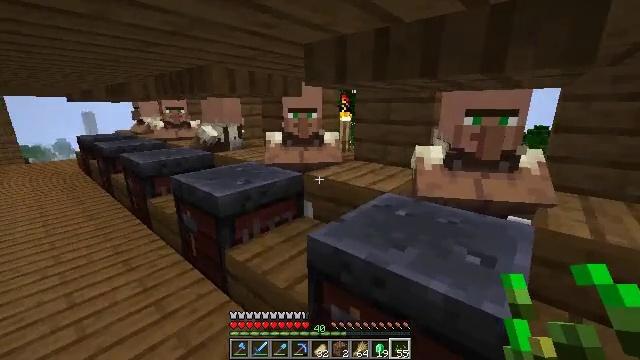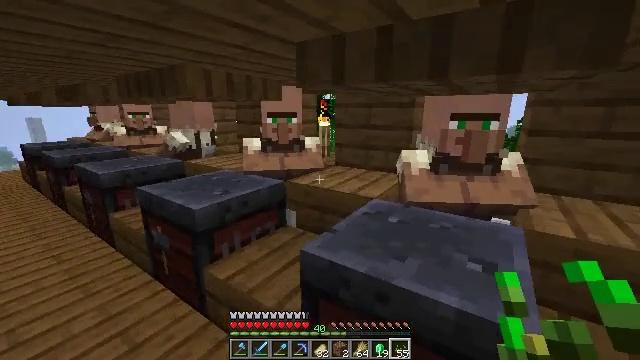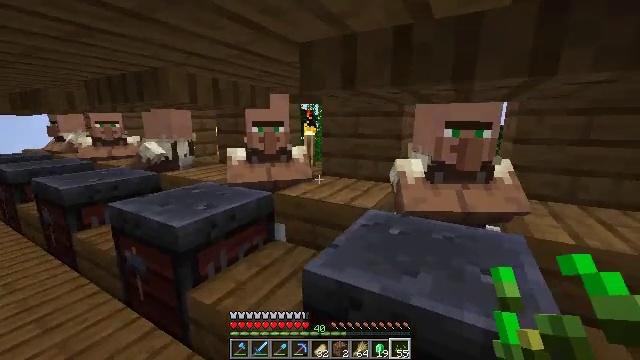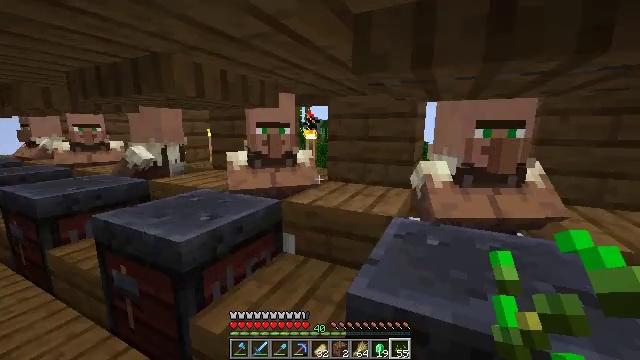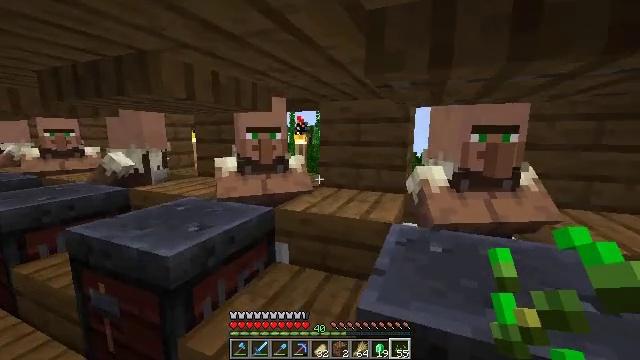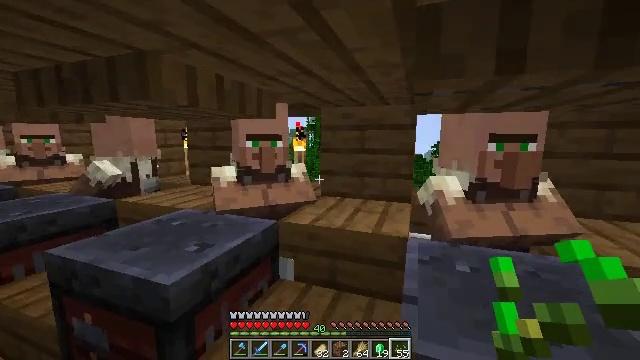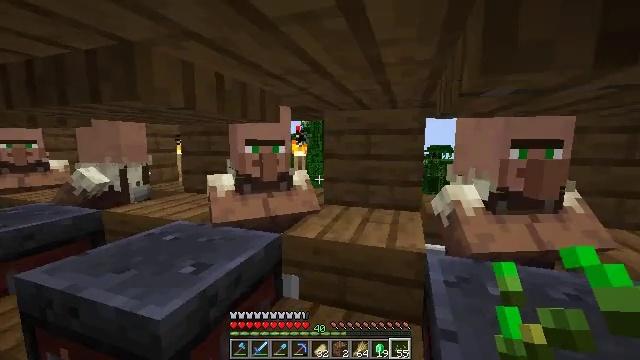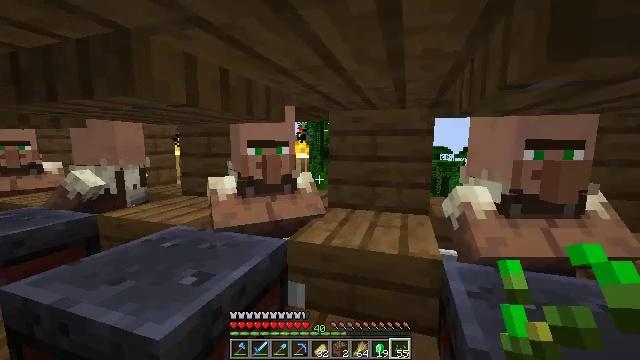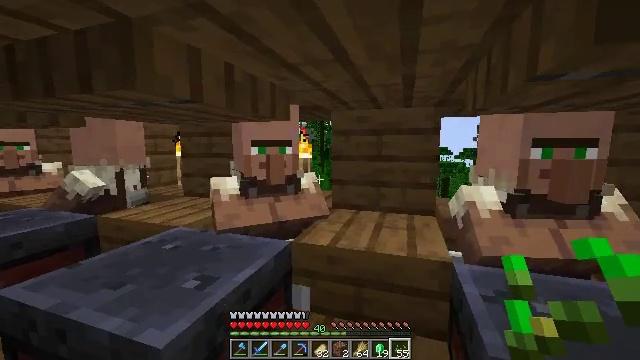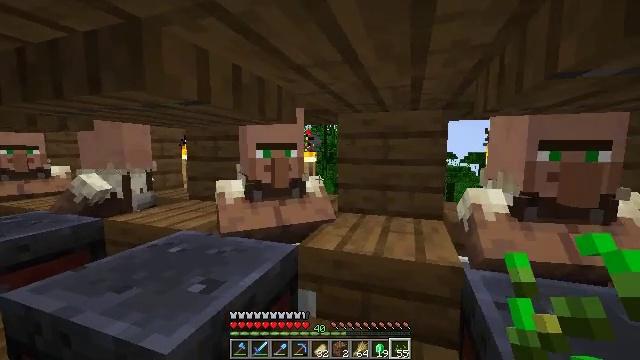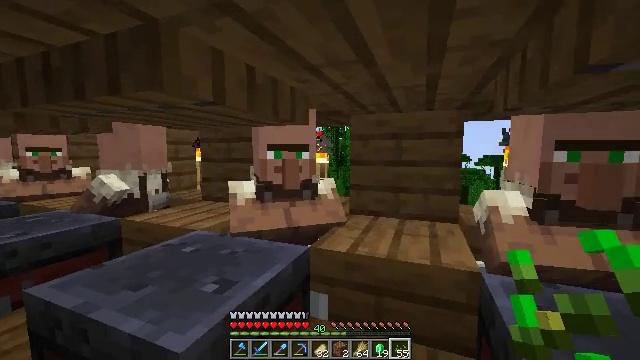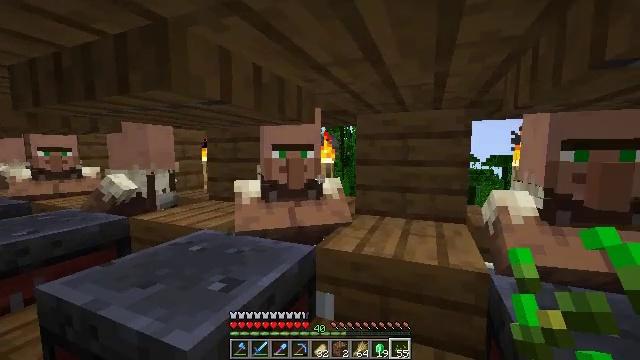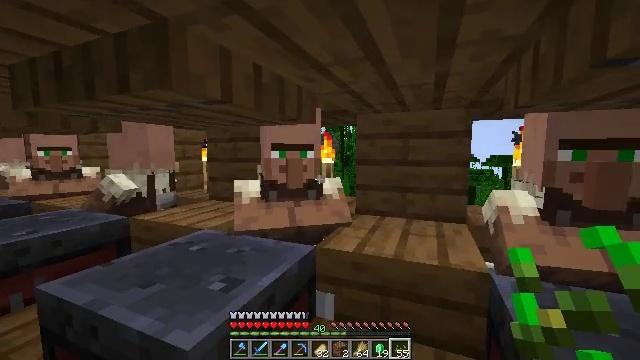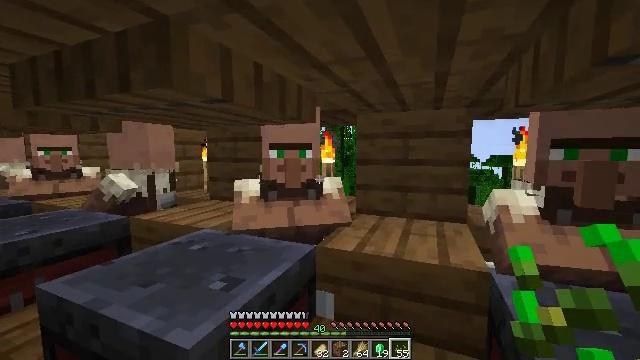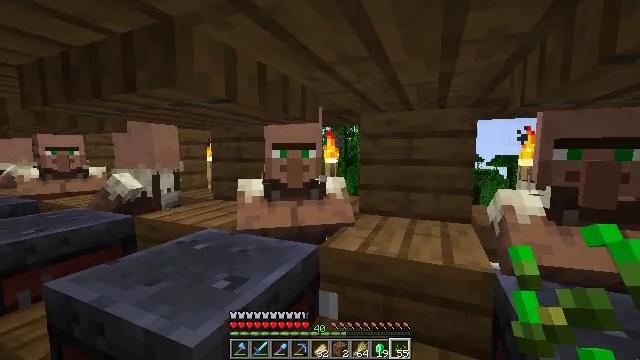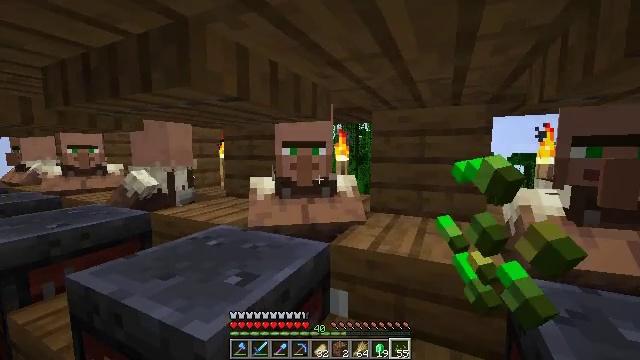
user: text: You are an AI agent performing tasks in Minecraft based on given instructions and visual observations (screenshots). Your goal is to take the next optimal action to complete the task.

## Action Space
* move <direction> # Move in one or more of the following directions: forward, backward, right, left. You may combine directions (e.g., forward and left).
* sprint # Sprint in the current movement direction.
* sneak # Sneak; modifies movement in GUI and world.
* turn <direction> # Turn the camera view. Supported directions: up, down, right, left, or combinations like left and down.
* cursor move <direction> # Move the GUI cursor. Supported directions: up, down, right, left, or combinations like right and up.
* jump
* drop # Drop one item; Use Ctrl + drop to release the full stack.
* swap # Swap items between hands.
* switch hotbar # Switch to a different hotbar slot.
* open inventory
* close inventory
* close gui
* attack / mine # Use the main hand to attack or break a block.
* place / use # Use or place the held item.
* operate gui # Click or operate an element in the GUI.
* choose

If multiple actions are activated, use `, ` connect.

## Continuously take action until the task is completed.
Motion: motion action
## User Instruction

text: Open the crafting table to craft a diamond hoe.
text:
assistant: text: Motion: move forward and move left, turn right and up
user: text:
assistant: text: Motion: move forward and move left, turn right and up
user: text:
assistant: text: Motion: move forward and move left, turn right and up
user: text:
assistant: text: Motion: move forward and move left, turn right and up
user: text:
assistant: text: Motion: move forward, turn right and up
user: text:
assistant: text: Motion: turn right
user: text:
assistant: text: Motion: no_op
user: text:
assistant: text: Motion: no_op
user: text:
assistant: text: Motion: no_op
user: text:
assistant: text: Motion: turn left
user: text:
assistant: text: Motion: turn left
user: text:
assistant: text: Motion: no_op
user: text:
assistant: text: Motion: no_op
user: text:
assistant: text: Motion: use / place
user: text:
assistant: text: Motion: turn left, use / place
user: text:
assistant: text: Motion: use / place
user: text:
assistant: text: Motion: use / place
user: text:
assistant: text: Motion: no_op
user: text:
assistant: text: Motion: open gui
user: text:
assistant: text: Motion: no_op
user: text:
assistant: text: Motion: no_op
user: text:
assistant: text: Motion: no_op
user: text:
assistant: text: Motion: no_op
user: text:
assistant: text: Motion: cursor move right and down
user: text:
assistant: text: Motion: no_op
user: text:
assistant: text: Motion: no_op
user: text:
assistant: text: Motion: no_op
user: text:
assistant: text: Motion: no_op
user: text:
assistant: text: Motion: no_op
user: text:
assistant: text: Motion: cursor move left and down